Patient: sex F, age 60
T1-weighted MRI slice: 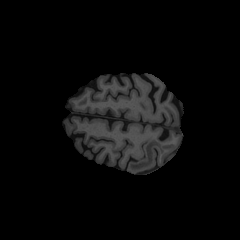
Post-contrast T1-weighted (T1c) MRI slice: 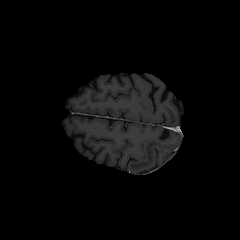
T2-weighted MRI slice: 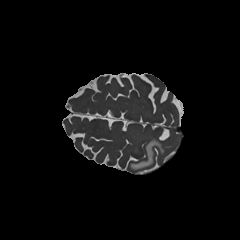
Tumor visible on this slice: yes
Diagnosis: Glioblastoma, IDH-wildtype
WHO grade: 4